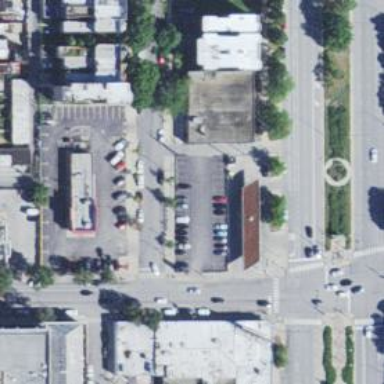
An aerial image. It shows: Retail area.